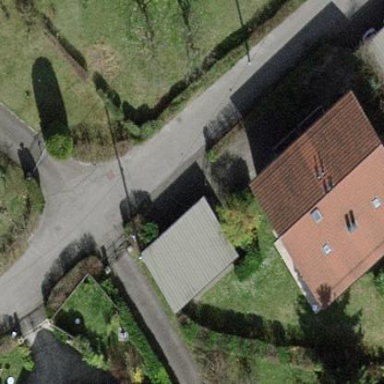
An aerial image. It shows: Garden surrounded by fence.